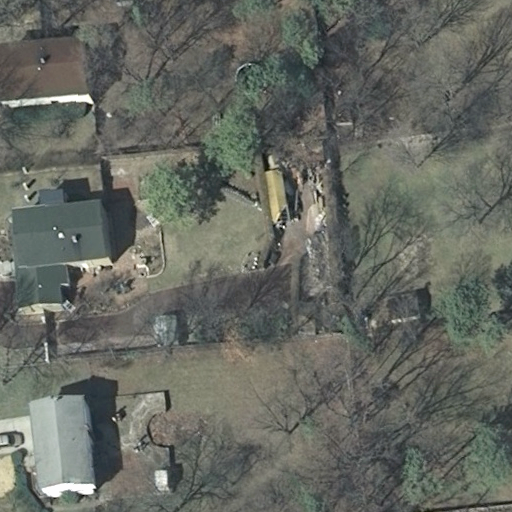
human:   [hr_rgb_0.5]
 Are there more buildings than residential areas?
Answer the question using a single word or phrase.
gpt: yes

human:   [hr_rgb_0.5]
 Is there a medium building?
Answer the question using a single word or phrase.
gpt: yes

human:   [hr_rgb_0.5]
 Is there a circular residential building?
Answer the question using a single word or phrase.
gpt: no

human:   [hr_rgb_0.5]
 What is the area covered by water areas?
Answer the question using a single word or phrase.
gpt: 0m2

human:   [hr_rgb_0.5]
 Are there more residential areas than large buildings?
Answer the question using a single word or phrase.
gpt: yes

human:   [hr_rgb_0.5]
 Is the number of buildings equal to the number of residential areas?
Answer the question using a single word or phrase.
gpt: no

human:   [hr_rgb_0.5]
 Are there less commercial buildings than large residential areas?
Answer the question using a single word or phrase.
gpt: yes

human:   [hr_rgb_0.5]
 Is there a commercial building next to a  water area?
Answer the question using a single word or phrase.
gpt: no

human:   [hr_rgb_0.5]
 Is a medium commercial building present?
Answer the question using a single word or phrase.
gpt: no

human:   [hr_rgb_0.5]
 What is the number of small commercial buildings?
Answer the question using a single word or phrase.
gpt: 0

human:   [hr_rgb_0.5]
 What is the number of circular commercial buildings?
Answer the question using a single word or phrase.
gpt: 0

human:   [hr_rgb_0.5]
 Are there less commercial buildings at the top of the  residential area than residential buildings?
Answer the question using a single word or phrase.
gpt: yes

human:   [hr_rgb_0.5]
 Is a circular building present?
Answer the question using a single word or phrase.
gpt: no

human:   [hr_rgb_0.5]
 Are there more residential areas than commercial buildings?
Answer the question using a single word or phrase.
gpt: yes

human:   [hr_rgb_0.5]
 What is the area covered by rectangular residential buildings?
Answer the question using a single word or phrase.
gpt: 208m2

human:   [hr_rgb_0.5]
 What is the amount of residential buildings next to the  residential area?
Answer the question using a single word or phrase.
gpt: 3

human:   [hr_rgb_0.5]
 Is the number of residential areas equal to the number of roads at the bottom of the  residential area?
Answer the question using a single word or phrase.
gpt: no

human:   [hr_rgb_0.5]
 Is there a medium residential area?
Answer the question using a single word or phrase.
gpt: no

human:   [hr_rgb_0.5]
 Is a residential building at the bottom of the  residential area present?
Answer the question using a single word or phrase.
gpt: no

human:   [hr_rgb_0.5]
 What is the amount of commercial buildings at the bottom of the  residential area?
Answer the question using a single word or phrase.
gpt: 0

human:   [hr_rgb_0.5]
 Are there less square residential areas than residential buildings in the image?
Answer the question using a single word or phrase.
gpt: yes

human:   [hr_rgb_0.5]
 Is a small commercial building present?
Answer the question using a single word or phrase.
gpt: no

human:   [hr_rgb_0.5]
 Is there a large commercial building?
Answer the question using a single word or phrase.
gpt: no

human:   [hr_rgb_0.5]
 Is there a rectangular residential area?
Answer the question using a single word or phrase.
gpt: yes

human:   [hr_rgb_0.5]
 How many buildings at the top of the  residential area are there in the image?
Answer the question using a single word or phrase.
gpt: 4

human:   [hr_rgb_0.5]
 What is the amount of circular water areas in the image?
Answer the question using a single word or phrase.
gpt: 0

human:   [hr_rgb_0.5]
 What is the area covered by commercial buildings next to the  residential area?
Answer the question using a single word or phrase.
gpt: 0m2

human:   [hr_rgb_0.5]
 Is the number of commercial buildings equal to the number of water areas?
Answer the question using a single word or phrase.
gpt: yes

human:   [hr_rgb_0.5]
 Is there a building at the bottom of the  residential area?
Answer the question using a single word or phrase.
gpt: no

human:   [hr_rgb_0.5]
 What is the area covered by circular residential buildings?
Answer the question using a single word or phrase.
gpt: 0m2

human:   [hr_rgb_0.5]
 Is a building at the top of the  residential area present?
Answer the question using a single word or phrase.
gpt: yes

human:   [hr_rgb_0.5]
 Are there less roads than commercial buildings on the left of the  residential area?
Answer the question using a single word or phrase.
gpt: no

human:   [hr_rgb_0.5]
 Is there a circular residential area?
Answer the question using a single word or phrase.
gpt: no

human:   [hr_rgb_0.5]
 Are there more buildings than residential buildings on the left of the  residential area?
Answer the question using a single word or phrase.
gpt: yes

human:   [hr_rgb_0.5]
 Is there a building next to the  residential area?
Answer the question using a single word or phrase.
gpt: yes

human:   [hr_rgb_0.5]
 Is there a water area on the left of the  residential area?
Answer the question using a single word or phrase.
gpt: no